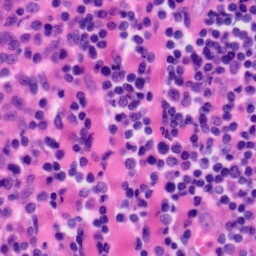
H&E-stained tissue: Tonsil